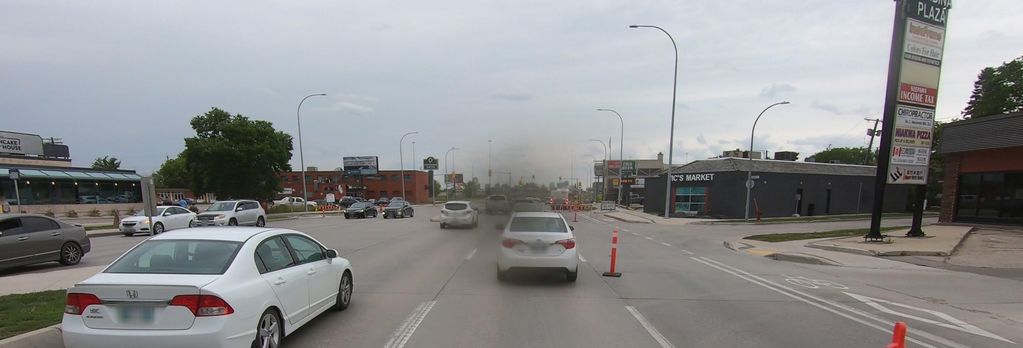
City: winnipeg